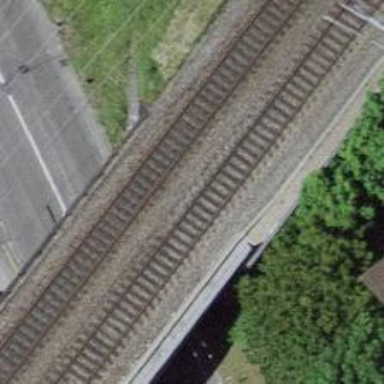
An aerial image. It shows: Bridge with single railway track electrified by contact line.